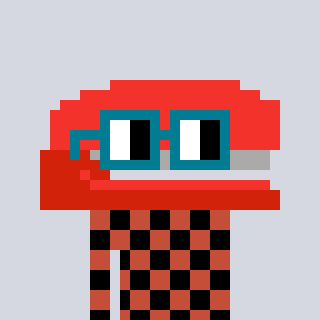
a pixel art character with square dark green glasses, a stapler-shaped head and a rust-colored body on a cool background